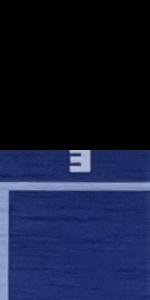
Label: Empty